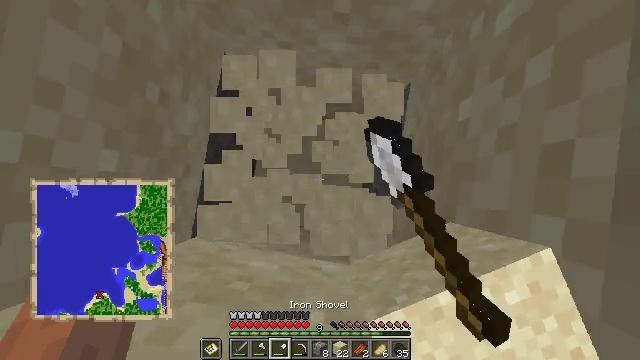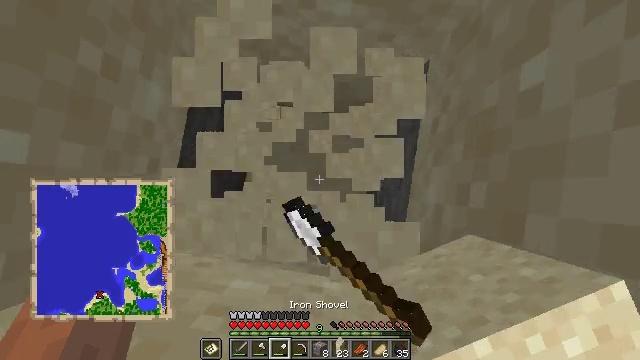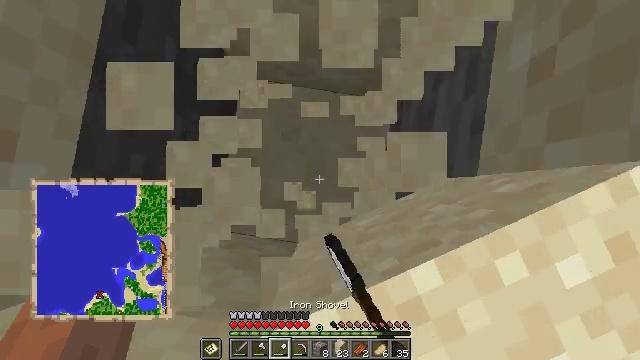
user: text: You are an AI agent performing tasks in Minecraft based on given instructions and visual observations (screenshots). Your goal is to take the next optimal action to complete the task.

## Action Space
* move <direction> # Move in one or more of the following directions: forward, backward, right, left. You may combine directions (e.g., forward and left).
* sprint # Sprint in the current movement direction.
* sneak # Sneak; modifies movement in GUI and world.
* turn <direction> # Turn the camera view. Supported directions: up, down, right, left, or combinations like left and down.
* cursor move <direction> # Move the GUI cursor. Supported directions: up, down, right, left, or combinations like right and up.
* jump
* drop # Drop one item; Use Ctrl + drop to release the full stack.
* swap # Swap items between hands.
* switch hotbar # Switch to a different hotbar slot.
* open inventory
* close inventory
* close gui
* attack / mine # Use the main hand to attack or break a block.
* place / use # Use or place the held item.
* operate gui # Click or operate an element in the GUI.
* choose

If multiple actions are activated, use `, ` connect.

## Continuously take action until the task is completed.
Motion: motion action
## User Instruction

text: Collect sand to make glass.
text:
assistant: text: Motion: attack / mine
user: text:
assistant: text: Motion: attack / mine
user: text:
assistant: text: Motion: attack / mine